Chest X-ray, AP view. Patient: 43 years old, sex F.
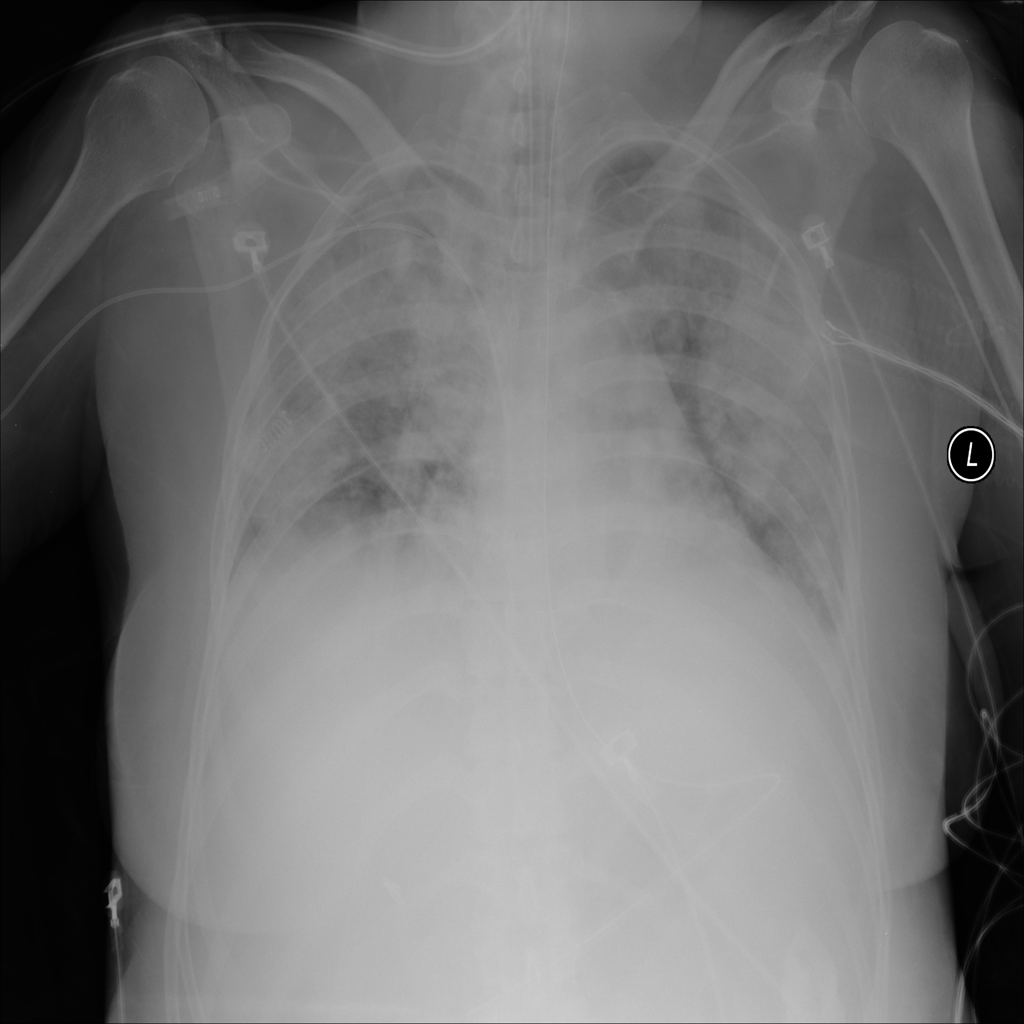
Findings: Effusion